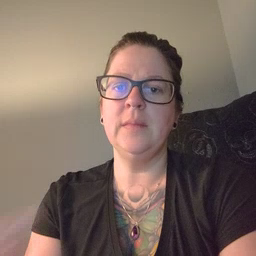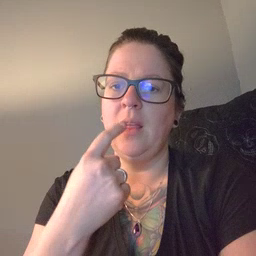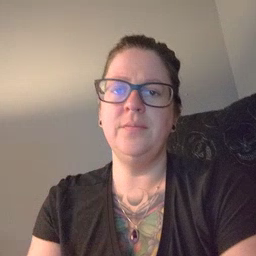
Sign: tongue